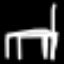
Label: bed